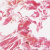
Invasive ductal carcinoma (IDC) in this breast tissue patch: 0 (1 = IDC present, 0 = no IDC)